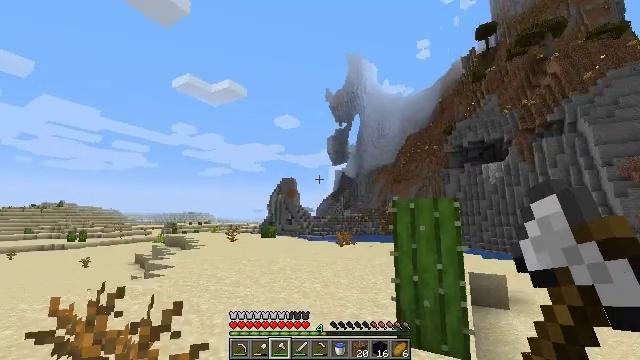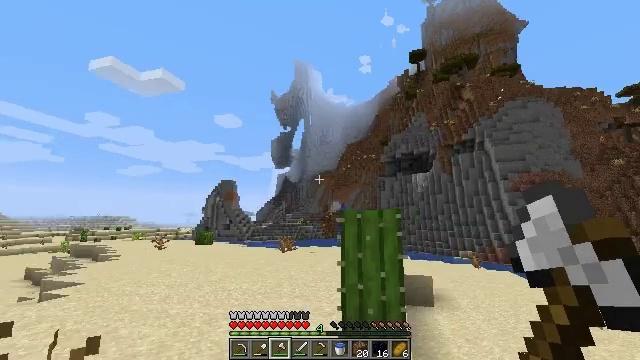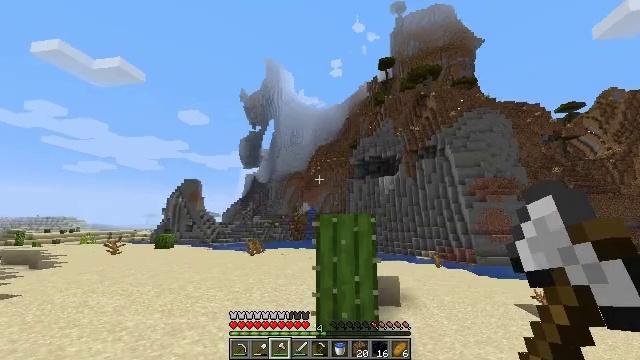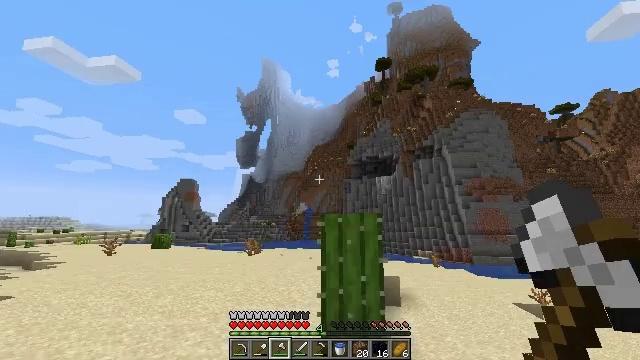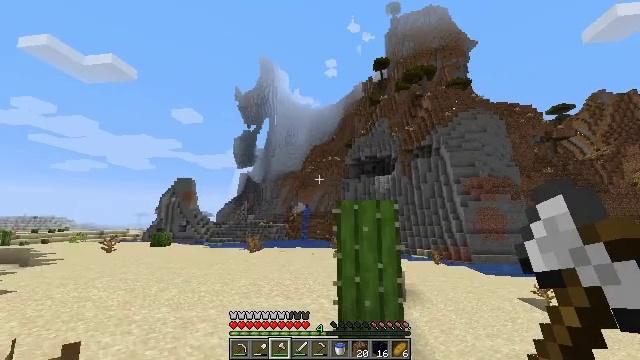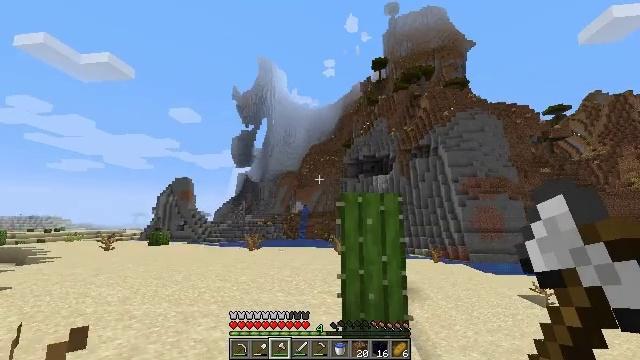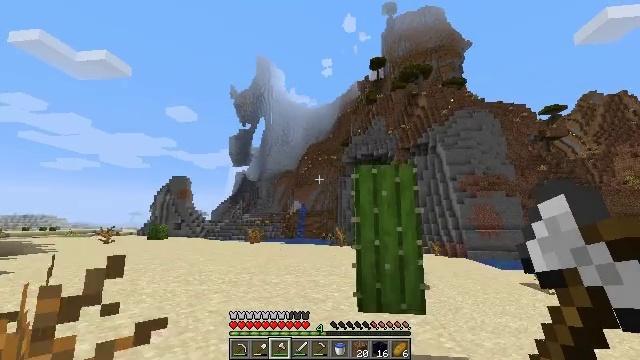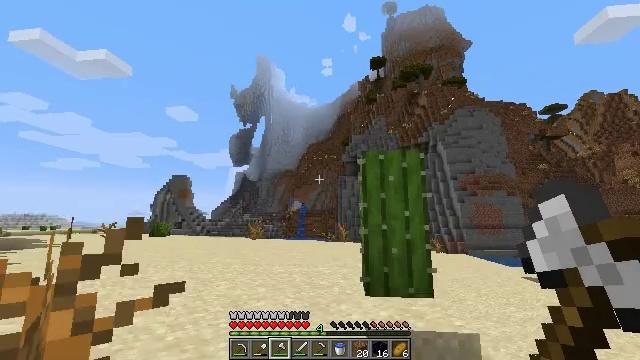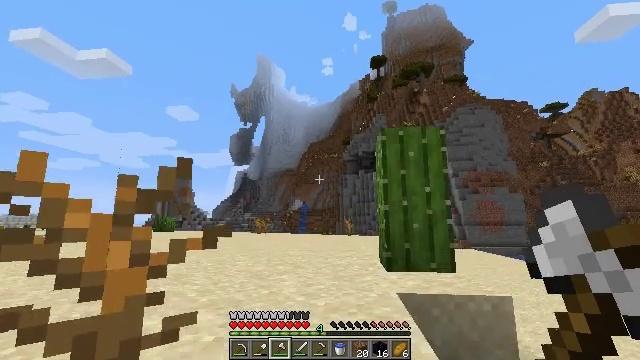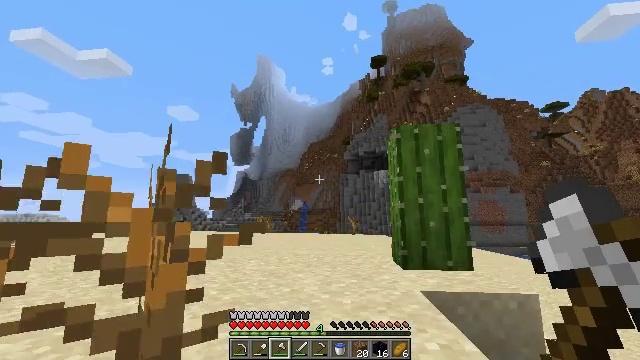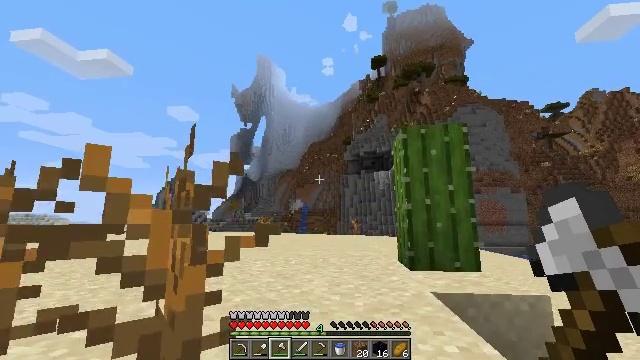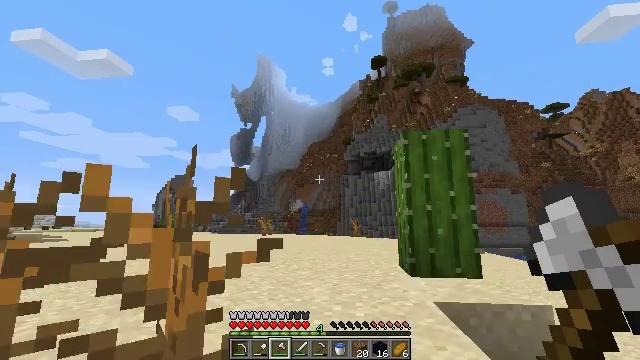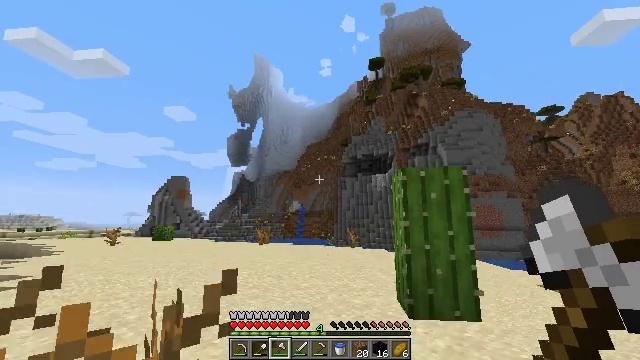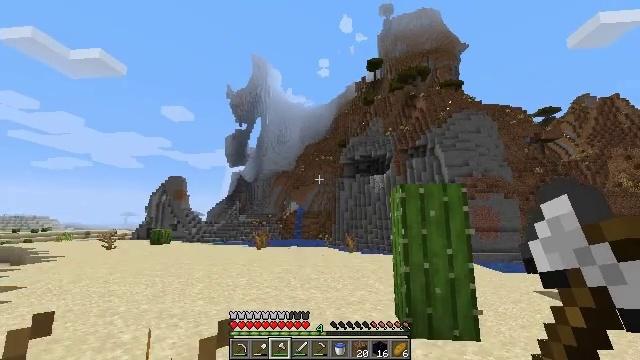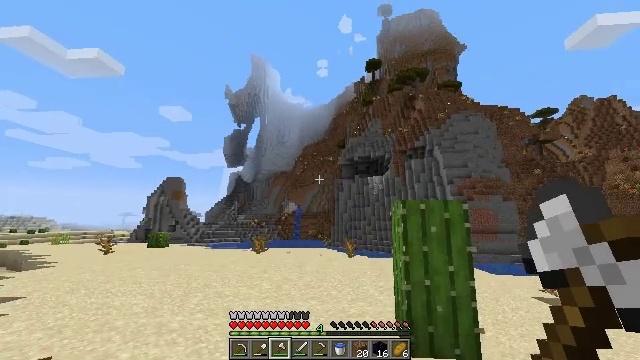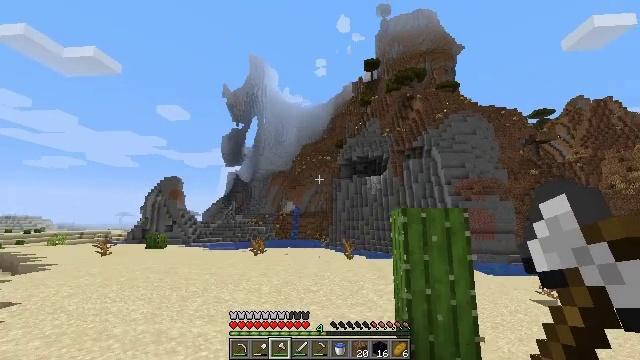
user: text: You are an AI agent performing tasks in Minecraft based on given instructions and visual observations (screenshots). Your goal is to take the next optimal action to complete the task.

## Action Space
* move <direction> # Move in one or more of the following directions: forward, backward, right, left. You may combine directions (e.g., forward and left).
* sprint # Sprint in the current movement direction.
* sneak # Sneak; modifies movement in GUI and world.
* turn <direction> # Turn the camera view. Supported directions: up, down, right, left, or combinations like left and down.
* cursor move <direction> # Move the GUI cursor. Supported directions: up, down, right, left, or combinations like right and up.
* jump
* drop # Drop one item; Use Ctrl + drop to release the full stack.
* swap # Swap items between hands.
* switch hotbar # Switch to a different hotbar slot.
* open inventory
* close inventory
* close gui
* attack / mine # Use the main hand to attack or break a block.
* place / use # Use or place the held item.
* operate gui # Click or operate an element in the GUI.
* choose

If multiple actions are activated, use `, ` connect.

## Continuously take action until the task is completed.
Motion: motion action
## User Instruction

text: Hunt animals.
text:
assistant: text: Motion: move forward and move left, turn right, jump
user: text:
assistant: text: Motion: move forward and move left, turn right
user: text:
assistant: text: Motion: move forward and move left
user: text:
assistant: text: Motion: move forward and move left
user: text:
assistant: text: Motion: move left
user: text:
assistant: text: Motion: move left
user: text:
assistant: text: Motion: move left
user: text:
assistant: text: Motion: move left
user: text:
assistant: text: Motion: move left
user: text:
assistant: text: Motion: move left
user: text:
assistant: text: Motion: move left, jump
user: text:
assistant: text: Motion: move left, jump
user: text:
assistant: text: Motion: move left, jump
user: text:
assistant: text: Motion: move left, jump
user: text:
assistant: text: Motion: move left, jump
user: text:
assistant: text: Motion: move left
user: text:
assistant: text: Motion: move forward and move left
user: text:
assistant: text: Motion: move forward and move left
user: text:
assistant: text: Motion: move forward and move left
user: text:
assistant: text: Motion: move forward and move left
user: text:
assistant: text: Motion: move forward and move left
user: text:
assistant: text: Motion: move forward and move left
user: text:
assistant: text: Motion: move forward and move left
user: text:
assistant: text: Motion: move forward and move left
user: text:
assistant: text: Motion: move forward and move left
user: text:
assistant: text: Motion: move forward and move left
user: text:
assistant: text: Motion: move forward and move left, use / place
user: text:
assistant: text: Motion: move forward and move left, use / place
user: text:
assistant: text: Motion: move forward and move left, use / place
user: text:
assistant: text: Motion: move forward and move left, use / place